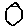
Label: hexagon